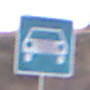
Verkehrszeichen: Kraftfahrstrasse
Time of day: SunriseSunset
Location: Outdoor (Suburban)
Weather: PartlyCloudy
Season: NotSpecified
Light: Natural